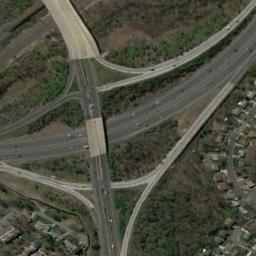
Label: overpass